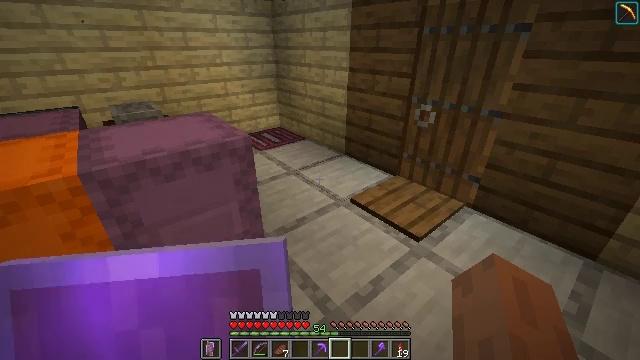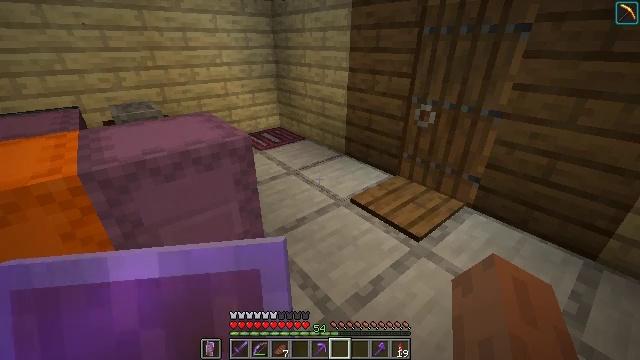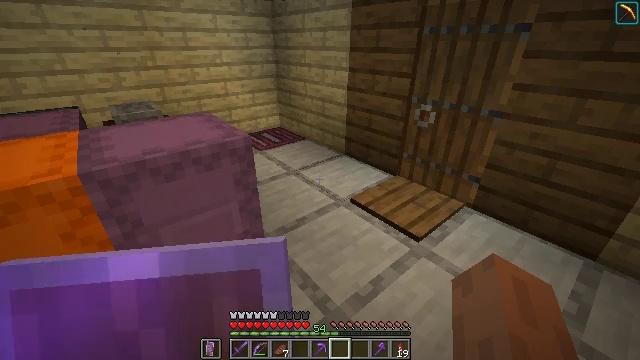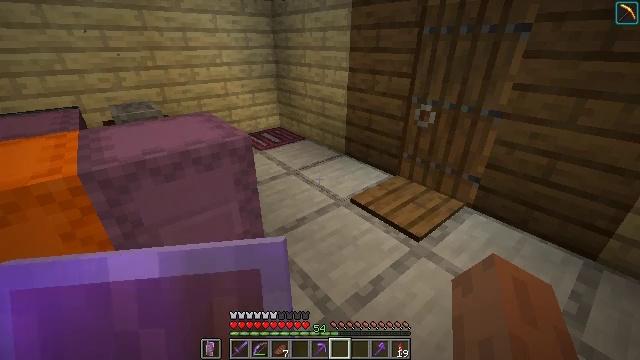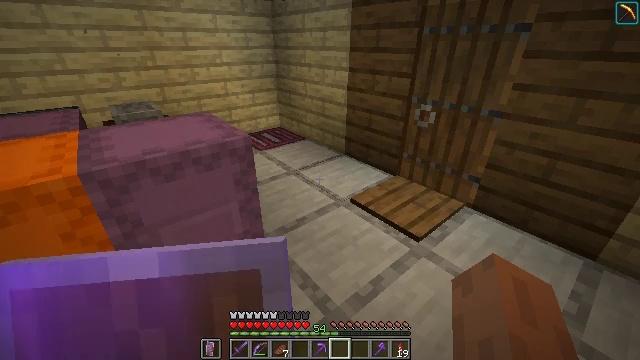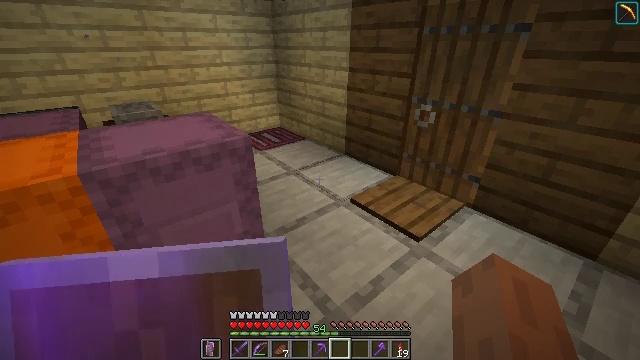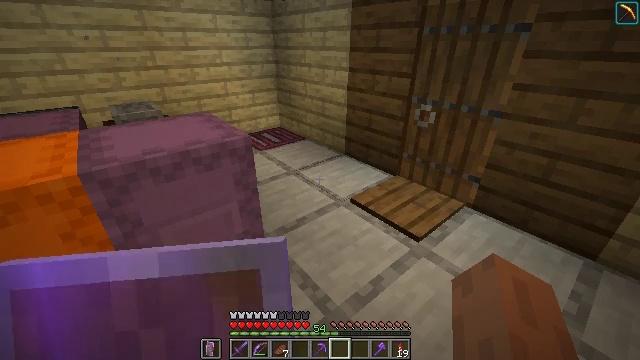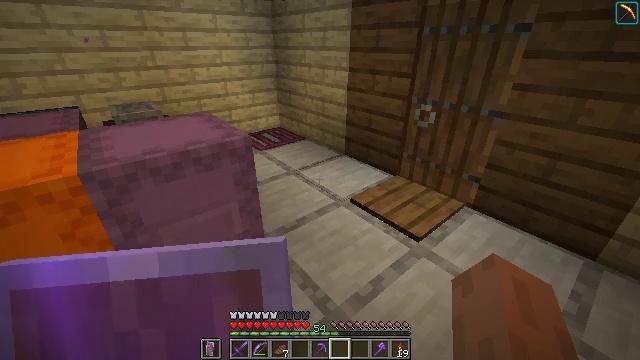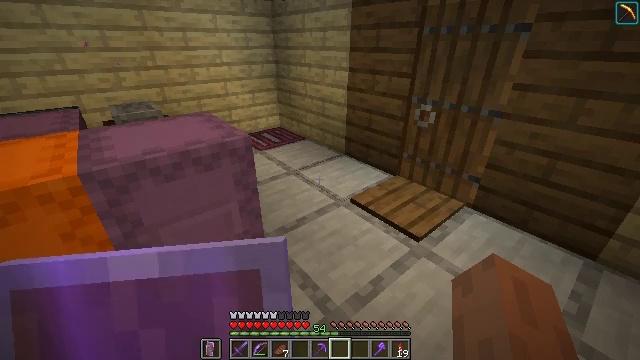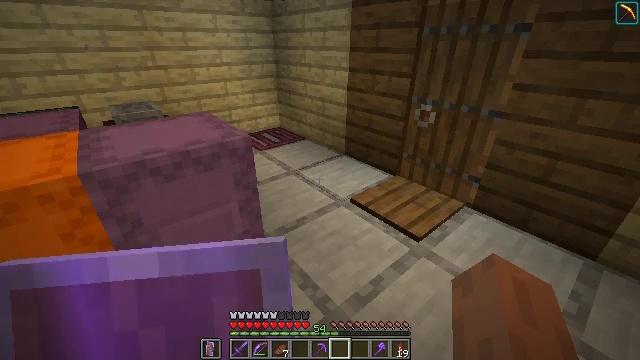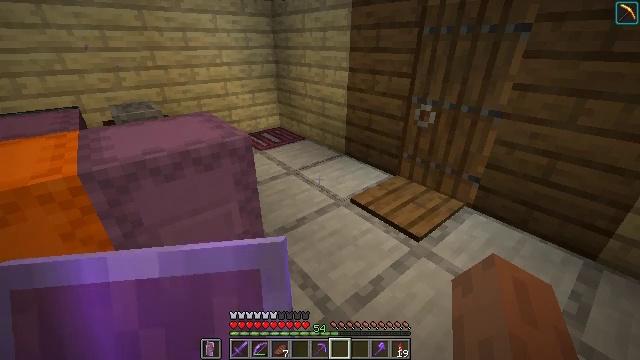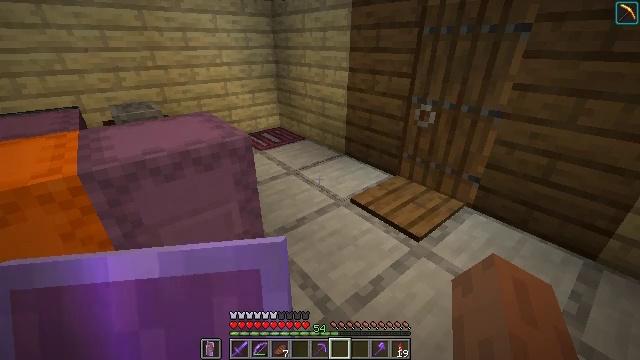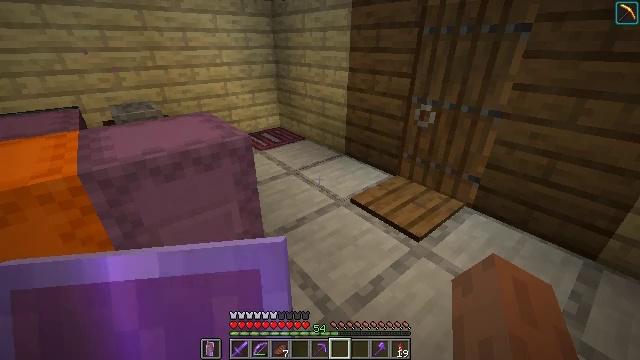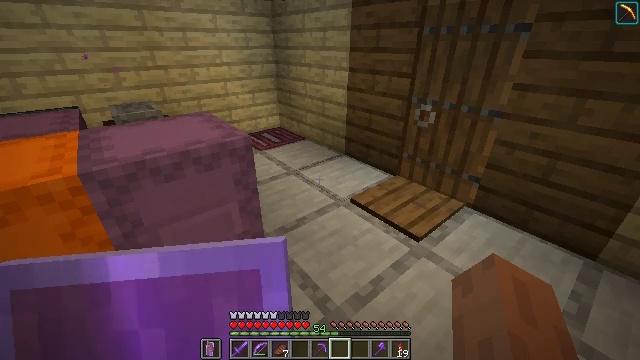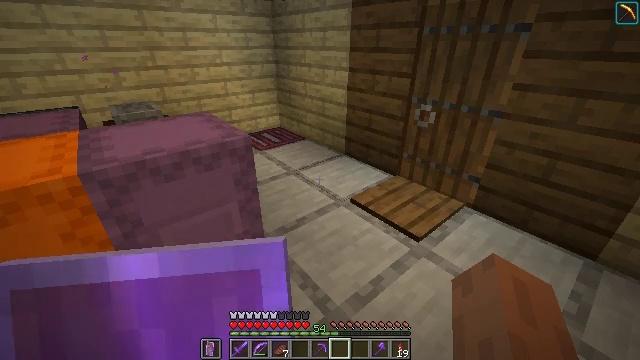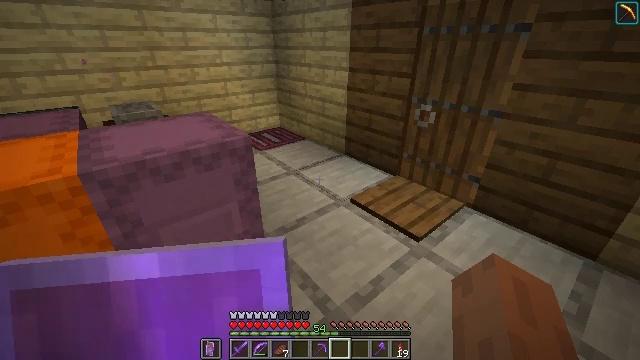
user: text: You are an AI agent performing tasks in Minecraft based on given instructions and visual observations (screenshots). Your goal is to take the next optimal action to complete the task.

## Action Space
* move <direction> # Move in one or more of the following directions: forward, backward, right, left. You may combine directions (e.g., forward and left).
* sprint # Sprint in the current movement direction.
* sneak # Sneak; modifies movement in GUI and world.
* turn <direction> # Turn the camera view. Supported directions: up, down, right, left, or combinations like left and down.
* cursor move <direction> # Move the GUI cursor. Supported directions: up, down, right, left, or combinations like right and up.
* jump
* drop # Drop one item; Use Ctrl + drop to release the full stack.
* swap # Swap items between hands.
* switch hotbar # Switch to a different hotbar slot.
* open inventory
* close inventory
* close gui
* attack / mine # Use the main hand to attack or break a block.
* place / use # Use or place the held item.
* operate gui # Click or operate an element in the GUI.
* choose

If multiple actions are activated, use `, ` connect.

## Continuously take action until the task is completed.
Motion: motion action
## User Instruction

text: Combat the squid.
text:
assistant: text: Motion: no_op
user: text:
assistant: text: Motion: no_op
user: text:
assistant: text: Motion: no_op
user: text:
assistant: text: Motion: no_op
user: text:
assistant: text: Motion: no_op
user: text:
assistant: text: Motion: no_op
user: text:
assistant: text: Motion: no_op
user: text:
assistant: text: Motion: no_op
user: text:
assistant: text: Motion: no_op
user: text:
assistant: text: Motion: no_op
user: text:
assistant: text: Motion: no_op
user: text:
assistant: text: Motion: no_op
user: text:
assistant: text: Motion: no_op
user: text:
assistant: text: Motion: no_op
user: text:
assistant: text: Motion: no_op
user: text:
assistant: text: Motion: no_op
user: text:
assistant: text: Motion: no_op
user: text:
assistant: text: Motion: no_op
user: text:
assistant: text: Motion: no_op
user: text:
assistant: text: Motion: no_op
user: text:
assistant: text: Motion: no_op
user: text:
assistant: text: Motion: no_op
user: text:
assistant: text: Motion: no_op
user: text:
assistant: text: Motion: no_op
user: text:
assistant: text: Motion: no_op
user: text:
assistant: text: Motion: no_op
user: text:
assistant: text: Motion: no_op
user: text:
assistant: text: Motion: no_op
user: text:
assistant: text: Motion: no_op
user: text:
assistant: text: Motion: no_op